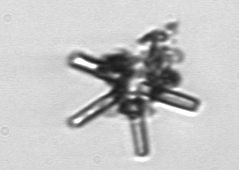
Label: Thalassionema